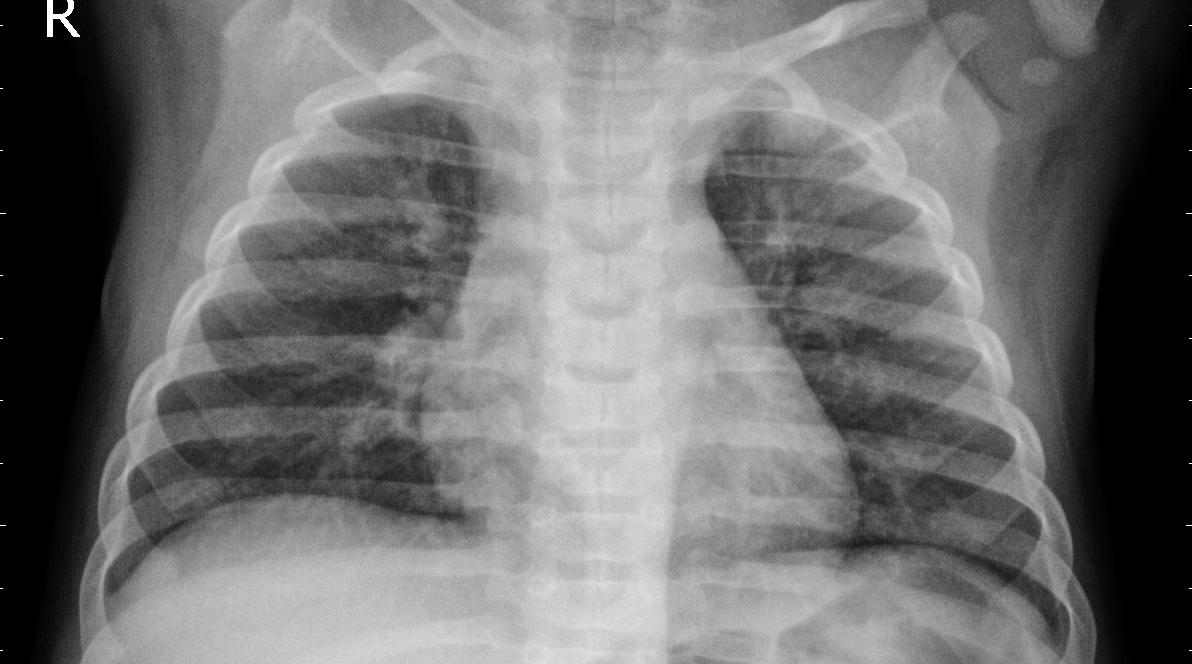
Diagnosis: PNEUMONIA